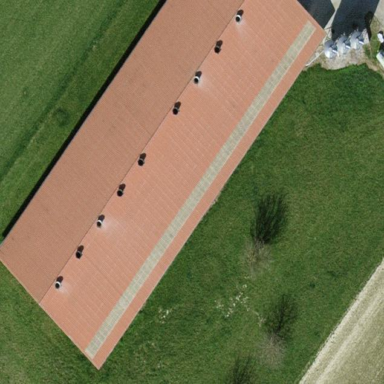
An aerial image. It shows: Farm auxiliary building.